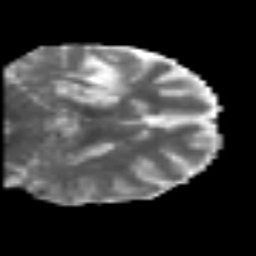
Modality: MD
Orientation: coronal
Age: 55
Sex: male
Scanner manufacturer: siemens
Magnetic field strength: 3 T
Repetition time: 6.1 s
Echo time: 0.101 s